Aerial crown-view tile of a tropical tree (Barro Colorado Island, Panama), acquired 20250915:
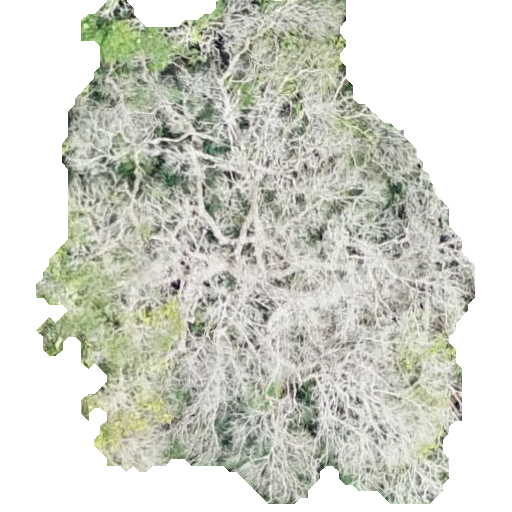
Species: Sloanea terniflora
GBIF accepted scientific name: Sloanea terniflora
Crown area: 237.839 m²